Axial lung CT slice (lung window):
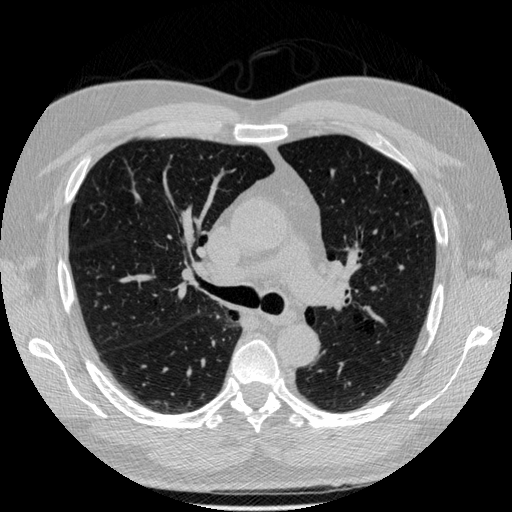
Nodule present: no